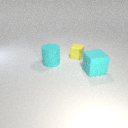
large cyan rubber cylinder behind large cyan rubber cube